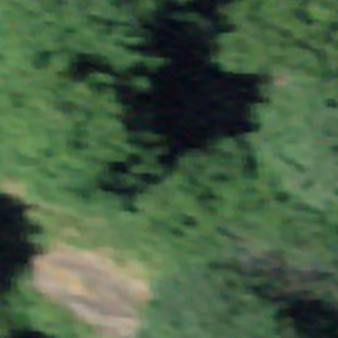
Label: other